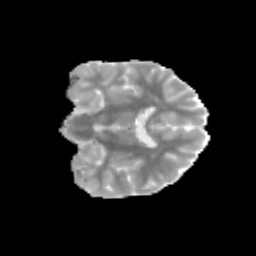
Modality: MD
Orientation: coronal
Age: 11
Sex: male
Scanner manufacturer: siemens
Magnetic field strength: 3 T
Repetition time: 3.8 s
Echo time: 0.07 s